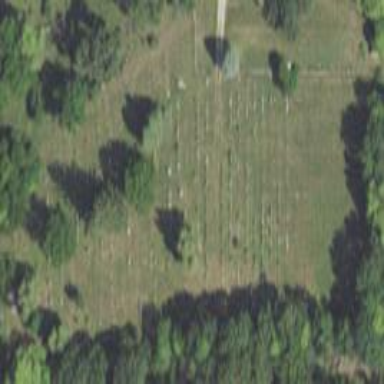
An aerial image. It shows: Cemetery.